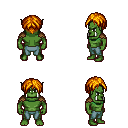
a pixel art fantasy rpg character, male body template, orc, green skin, leather shoulder armor, teal pants, dark blonde parted hairstyle, four views (front, back, left, right), 2x2 character sprite sheet, small pixel art, hard edges, no anti-aliasing